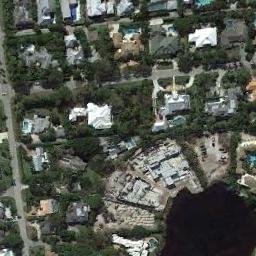
Label: residential